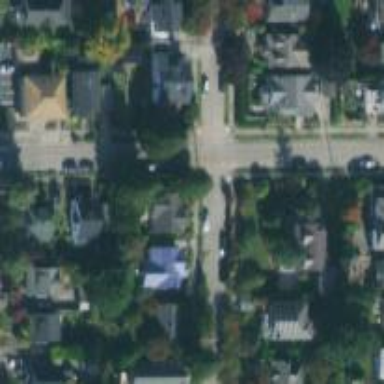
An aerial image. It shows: Residential road with separate sidewalk.